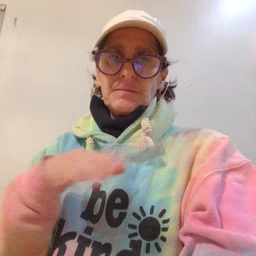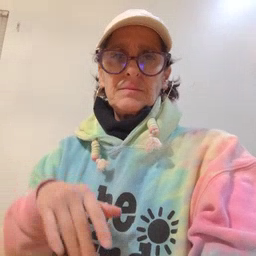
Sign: pool